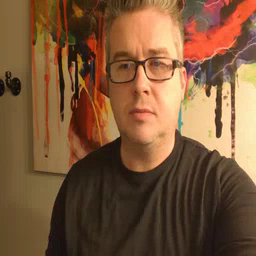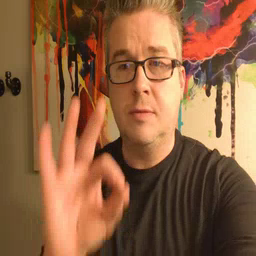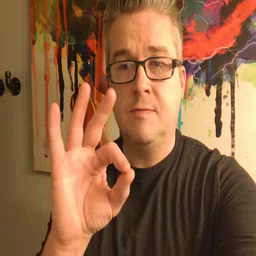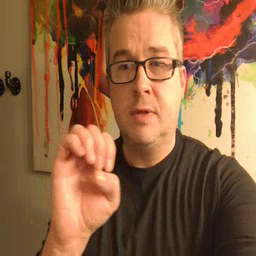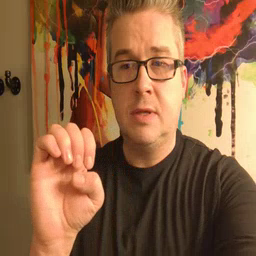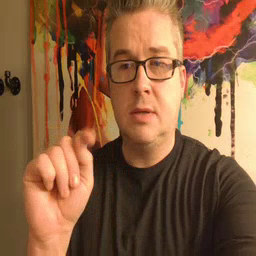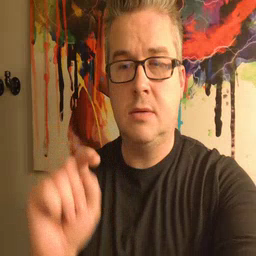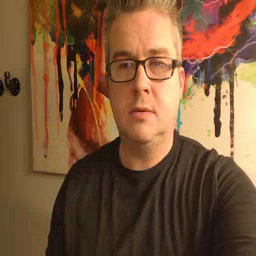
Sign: feet